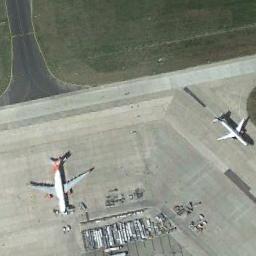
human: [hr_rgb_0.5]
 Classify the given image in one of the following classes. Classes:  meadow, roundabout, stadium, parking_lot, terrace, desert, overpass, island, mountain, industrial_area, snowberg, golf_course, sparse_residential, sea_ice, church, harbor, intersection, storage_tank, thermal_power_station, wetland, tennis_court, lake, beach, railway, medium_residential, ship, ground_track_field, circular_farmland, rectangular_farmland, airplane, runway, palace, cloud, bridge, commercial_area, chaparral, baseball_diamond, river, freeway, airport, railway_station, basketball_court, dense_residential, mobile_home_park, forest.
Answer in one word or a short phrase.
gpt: airplane